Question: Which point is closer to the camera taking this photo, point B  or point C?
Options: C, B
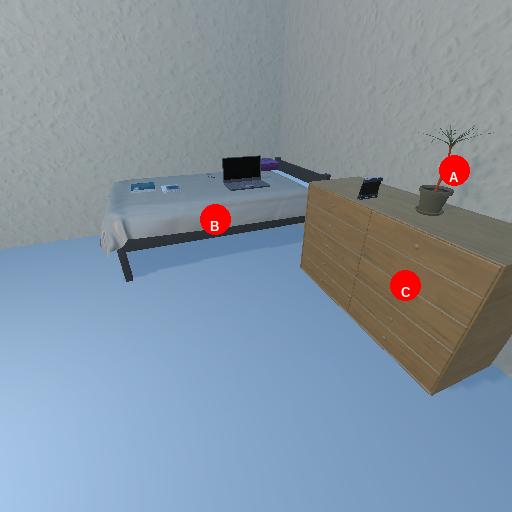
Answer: C